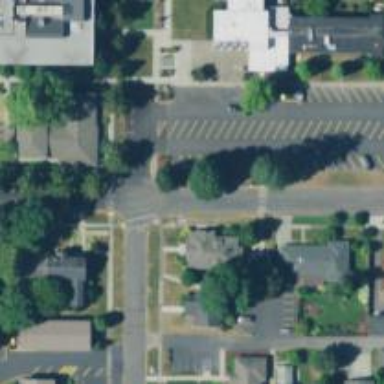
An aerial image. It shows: Residential road with sidewalk on the left.